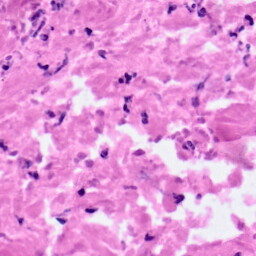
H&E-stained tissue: Pancreatic